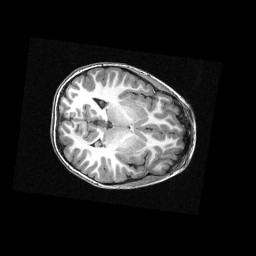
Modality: T1w
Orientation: axial
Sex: male